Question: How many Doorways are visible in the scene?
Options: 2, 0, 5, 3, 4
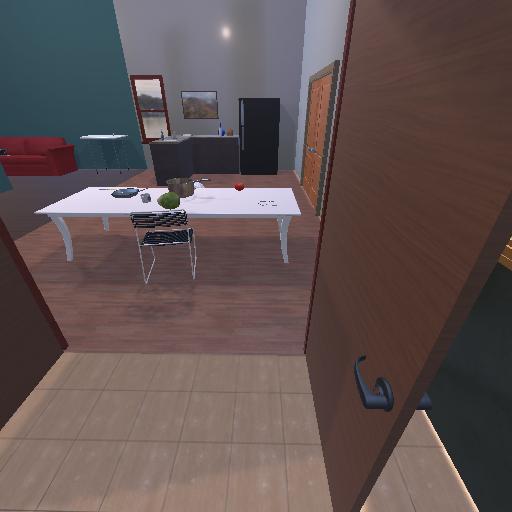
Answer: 2